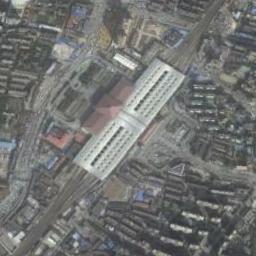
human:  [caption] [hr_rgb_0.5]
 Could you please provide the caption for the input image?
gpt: The railway station is next to some buildings .

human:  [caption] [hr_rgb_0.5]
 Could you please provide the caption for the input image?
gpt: There are many buildings beside the railway station .

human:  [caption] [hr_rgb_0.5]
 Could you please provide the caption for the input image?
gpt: There is a railway station in the crowded city .

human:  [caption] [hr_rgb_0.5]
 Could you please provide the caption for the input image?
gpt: The railway station has some railways and a white building and the railway station is surrounded by a residential area .

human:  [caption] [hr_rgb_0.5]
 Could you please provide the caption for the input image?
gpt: There are many buildings around the white railway station .